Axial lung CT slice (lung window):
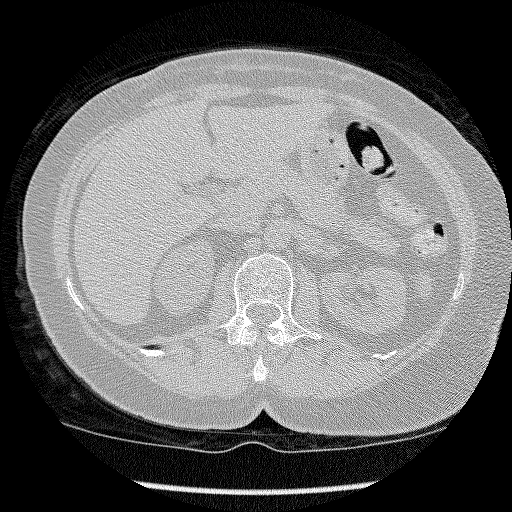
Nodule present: no